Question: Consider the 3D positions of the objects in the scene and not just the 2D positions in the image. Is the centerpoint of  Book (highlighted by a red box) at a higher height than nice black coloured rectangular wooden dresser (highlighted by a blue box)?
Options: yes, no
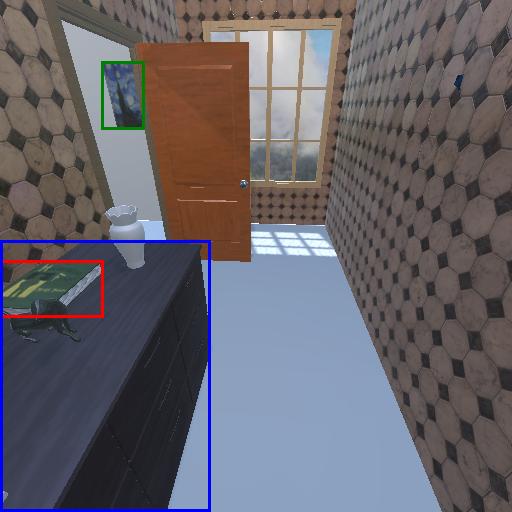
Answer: yes